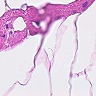
Metastatic tissue present: no